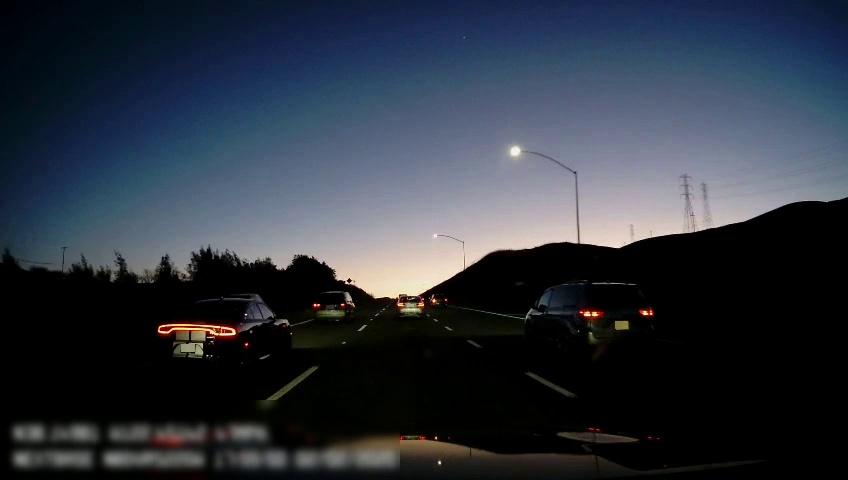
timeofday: Dusk/Dawn/Twilight
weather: Other
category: Drivable Space
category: Drivable Space
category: Vehicles | Car
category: Vehicles | SUV
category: Vehicles | Car
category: Vehicles | Car
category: Vehicles | Van
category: Lanes | Alternate Lane
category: Lanes | Current Lane
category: Lanes | Alternate Lane
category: Lanes | Alternate Lane